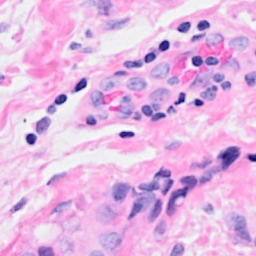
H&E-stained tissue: Breast